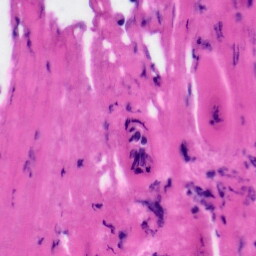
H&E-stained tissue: Tonsil